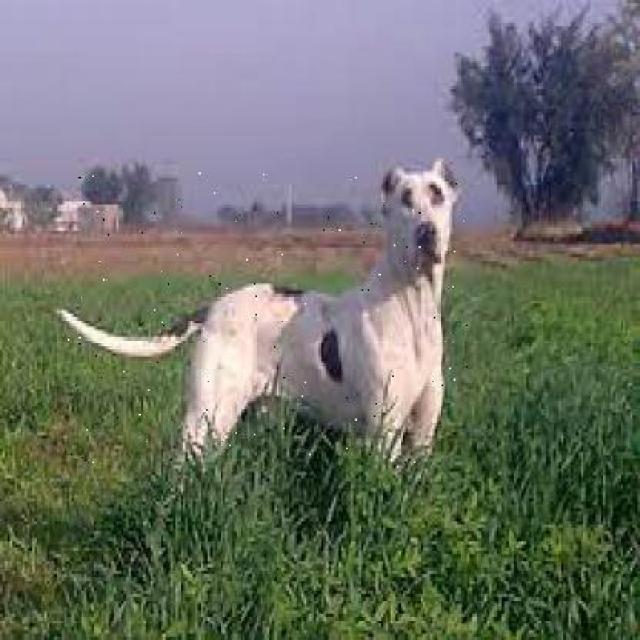
Healthy canine skin — no visible lesions, inflammation, or abnormalities. The skin and coat appear normal.